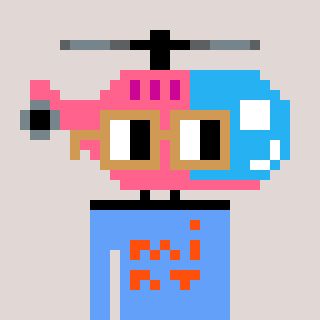
a pixel art character with square brown glasses, a helicopter-shaped head and a blue-colored body on a warm background